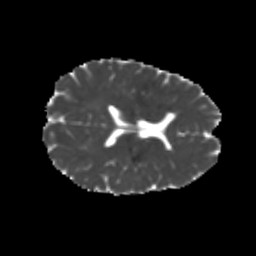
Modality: MD
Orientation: axial
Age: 24
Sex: male
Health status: healthy
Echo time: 0.074 s